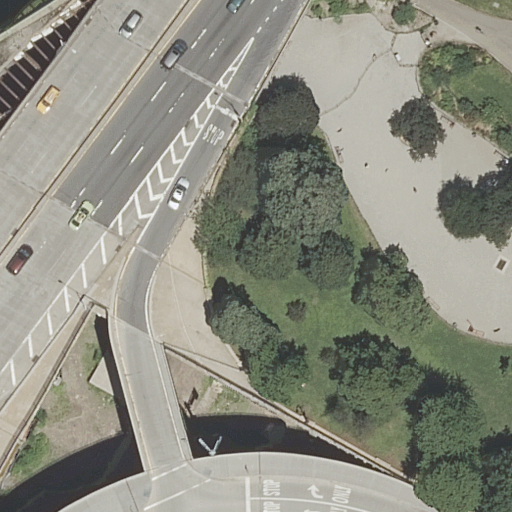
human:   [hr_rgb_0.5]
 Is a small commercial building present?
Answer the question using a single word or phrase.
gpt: no

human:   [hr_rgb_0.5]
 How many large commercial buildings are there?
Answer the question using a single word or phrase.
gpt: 0

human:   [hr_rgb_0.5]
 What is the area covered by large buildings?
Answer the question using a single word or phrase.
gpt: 0m2

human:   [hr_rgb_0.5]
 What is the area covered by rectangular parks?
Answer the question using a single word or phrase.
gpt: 13127m2

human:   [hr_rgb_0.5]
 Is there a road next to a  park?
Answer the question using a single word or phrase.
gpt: yes

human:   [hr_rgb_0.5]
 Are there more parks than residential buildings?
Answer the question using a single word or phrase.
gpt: yes

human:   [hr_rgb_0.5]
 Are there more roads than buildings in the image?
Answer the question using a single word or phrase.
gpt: yes

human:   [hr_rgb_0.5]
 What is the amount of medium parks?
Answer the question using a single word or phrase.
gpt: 0

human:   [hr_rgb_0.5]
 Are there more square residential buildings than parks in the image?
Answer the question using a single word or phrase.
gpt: no

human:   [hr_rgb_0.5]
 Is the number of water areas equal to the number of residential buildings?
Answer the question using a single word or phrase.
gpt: yes

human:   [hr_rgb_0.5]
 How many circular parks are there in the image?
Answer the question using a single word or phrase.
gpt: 0

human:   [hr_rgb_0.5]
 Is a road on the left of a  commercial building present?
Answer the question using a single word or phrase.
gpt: no

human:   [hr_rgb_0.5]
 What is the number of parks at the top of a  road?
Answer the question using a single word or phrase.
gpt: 1

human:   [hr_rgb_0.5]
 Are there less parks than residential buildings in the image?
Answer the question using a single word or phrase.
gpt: no

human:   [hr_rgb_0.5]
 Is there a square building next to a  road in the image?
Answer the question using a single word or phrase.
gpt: no

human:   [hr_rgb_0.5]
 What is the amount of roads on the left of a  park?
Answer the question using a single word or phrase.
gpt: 6

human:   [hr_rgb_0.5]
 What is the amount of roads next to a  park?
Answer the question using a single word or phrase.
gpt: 6

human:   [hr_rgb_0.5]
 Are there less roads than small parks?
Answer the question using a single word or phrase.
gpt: no

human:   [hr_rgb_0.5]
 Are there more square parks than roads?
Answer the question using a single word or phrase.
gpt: no

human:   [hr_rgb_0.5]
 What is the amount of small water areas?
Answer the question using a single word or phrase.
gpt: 0

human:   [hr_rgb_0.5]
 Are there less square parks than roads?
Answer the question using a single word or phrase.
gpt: yes

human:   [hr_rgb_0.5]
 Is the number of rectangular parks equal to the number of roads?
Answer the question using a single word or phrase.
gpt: no

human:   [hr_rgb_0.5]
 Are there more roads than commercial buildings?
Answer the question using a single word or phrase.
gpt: yes

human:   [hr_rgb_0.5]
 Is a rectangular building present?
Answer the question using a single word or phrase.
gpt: no

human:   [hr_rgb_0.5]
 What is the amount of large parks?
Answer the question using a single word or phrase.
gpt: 2

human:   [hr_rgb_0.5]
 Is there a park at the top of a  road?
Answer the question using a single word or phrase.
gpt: yes

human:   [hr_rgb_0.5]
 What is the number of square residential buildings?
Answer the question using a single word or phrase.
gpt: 0

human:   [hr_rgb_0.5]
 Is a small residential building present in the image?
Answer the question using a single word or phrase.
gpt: no

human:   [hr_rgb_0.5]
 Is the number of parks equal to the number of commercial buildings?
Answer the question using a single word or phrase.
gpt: no

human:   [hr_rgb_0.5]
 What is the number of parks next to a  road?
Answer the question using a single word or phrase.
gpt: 2

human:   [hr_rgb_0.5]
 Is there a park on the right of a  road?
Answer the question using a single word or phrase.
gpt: yes

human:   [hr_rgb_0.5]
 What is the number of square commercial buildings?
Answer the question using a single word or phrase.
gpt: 0

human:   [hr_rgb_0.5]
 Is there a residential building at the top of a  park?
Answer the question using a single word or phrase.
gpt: no

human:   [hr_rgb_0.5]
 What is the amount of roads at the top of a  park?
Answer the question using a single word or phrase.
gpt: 6

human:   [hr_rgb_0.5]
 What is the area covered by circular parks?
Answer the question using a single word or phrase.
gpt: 0m2

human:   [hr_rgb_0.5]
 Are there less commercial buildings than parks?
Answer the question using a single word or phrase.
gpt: yes